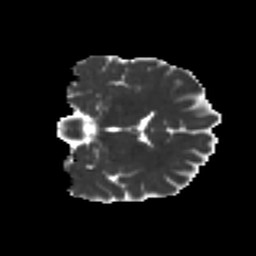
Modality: MD
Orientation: coronal
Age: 30
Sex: female
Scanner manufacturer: ge
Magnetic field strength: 3 T
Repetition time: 7.8 s
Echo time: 0.061 s